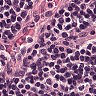
Metastatic tissue present: no